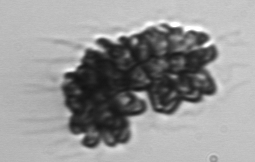
Label: Corymbellus